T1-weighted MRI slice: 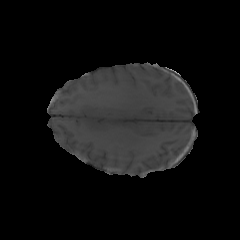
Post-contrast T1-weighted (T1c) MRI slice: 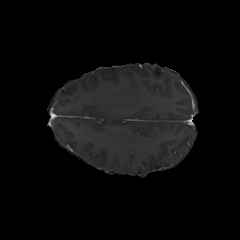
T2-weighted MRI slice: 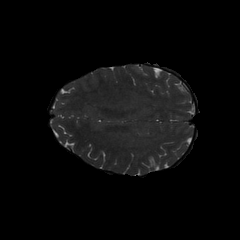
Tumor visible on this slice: no